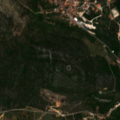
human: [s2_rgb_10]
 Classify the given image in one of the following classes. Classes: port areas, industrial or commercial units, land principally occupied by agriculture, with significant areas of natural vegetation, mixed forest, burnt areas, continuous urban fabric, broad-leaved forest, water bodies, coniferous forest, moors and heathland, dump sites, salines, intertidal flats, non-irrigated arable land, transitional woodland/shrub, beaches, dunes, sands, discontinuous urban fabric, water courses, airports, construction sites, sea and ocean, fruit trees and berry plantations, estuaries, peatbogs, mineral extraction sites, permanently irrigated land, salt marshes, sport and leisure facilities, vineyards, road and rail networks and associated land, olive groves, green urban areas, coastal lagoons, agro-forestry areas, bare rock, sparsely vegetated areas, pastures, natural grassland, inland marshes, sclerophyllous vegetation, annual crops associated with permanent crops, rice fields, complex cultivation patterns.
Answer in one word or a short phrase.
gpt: complex cultivation patterns, sclerophyllous vegetation, transitional woodland/shrub